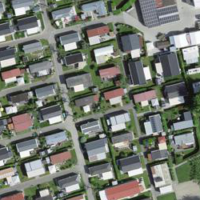
EUNIS habitat code: 53
Species observed at this site:
Fagus sylvatica